Question: I am implementing cropping feature from scratch, which has the following structure
'''
BaseUIView
/ / / / CropUIView,EdgeUIView ScrollView
|
|
|
ImageView
'''
I have a couple of cropping handles which can be dragged to enlarge/diminish the cropping window (i.e. change the size of CropUIView and EdgeUIView accordingly).
I have kept the CropUIView hidden so that I can provide Pinch-Zoom feature for the image in the ImageView. Currently, I am dependent on the ScrollView and its delegates to help scroll/zoom the image.
What I need to implement is, when the user pinches on the EdgeUIView (the greyed area as shown in the image below), the image should zoom in/out the way it does when I pinch on the clear area.
I am aware that this kind of functionality may not make sense.

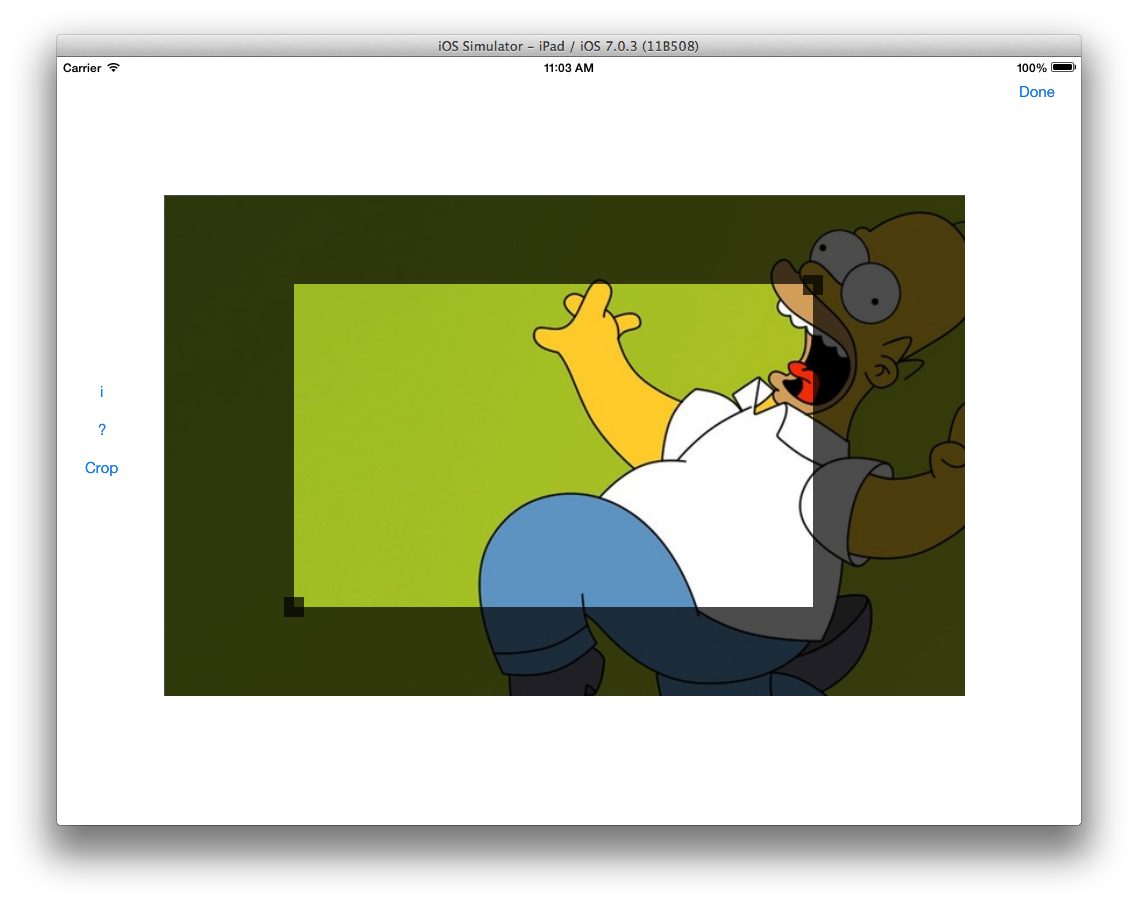
Answer: Perhaps the structure of my UIViews is messed up, but the solution that worked, comes from:
<URL>.
I simply had to disable user interaction on the EdgeView to make the touch events pass through.